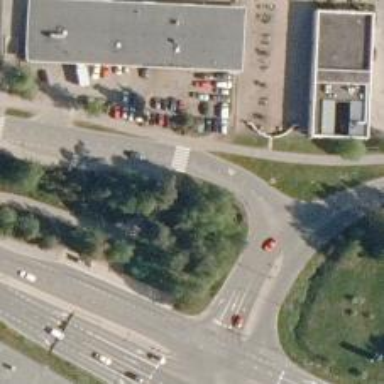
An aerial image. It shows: Marked road crossing.